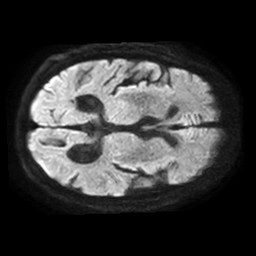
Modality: TRACE
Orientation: axial
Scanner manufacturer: philips
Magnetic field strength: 1.5 T
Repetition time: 3.394 s
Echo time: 0.06899 s